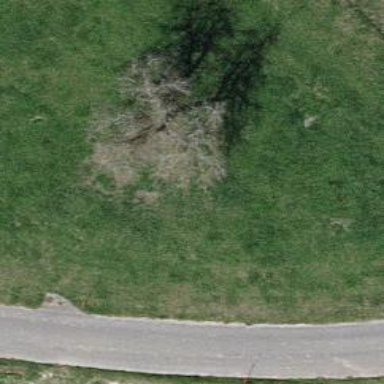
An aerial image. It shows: Beautiful tree in nature.